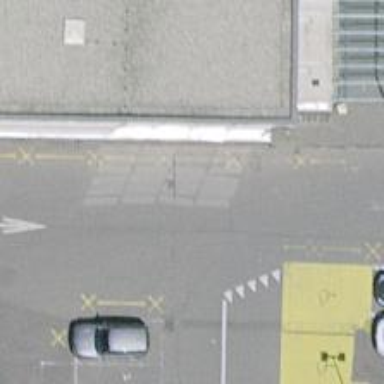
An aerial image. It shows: Asphalt parking aisle along service road.